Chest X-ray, PA view. Patient: 66 years old, sex M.
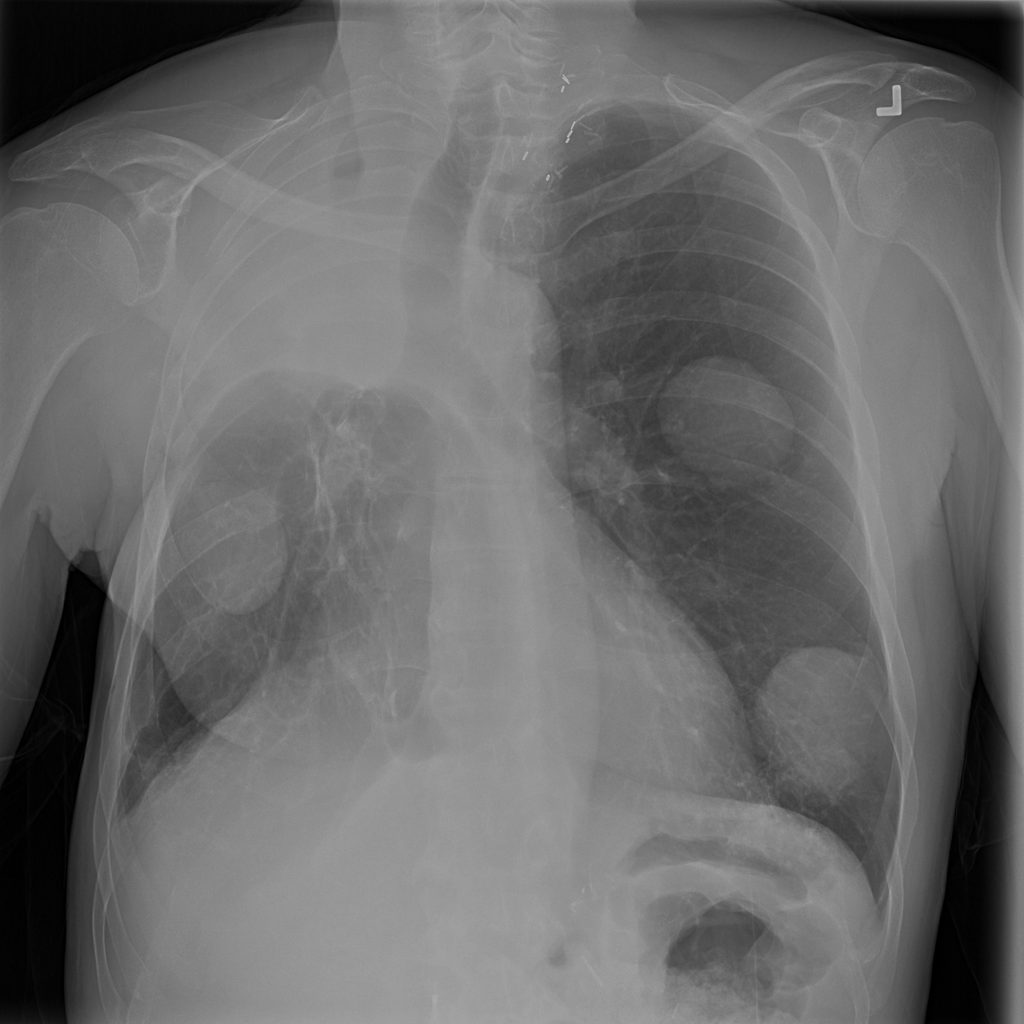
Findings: No Finding